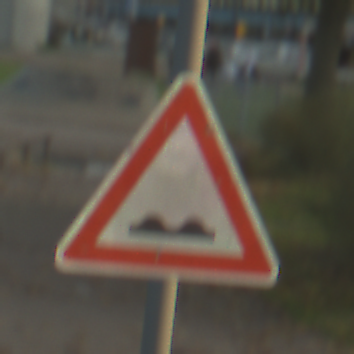
Verkehrszeichen: UnebeneFahrbahn
Umgebung: Outdoor, Urban
Tageszeit: MorningAfternoon
Wetter: PartlyCloudy
Licht: Natural
Jahreszeit: NotSpecified
Kontrast: LowContrast